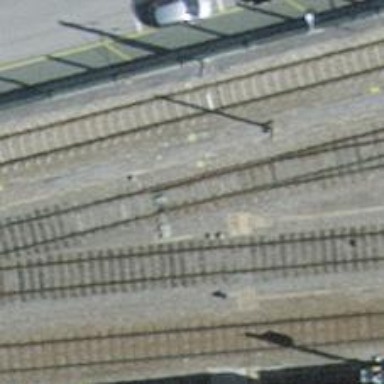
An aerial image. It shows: Railway switch.